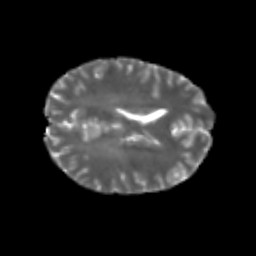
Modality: T2w
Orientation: axial
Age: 20
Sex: male
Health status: healthy
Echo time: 0.074 s